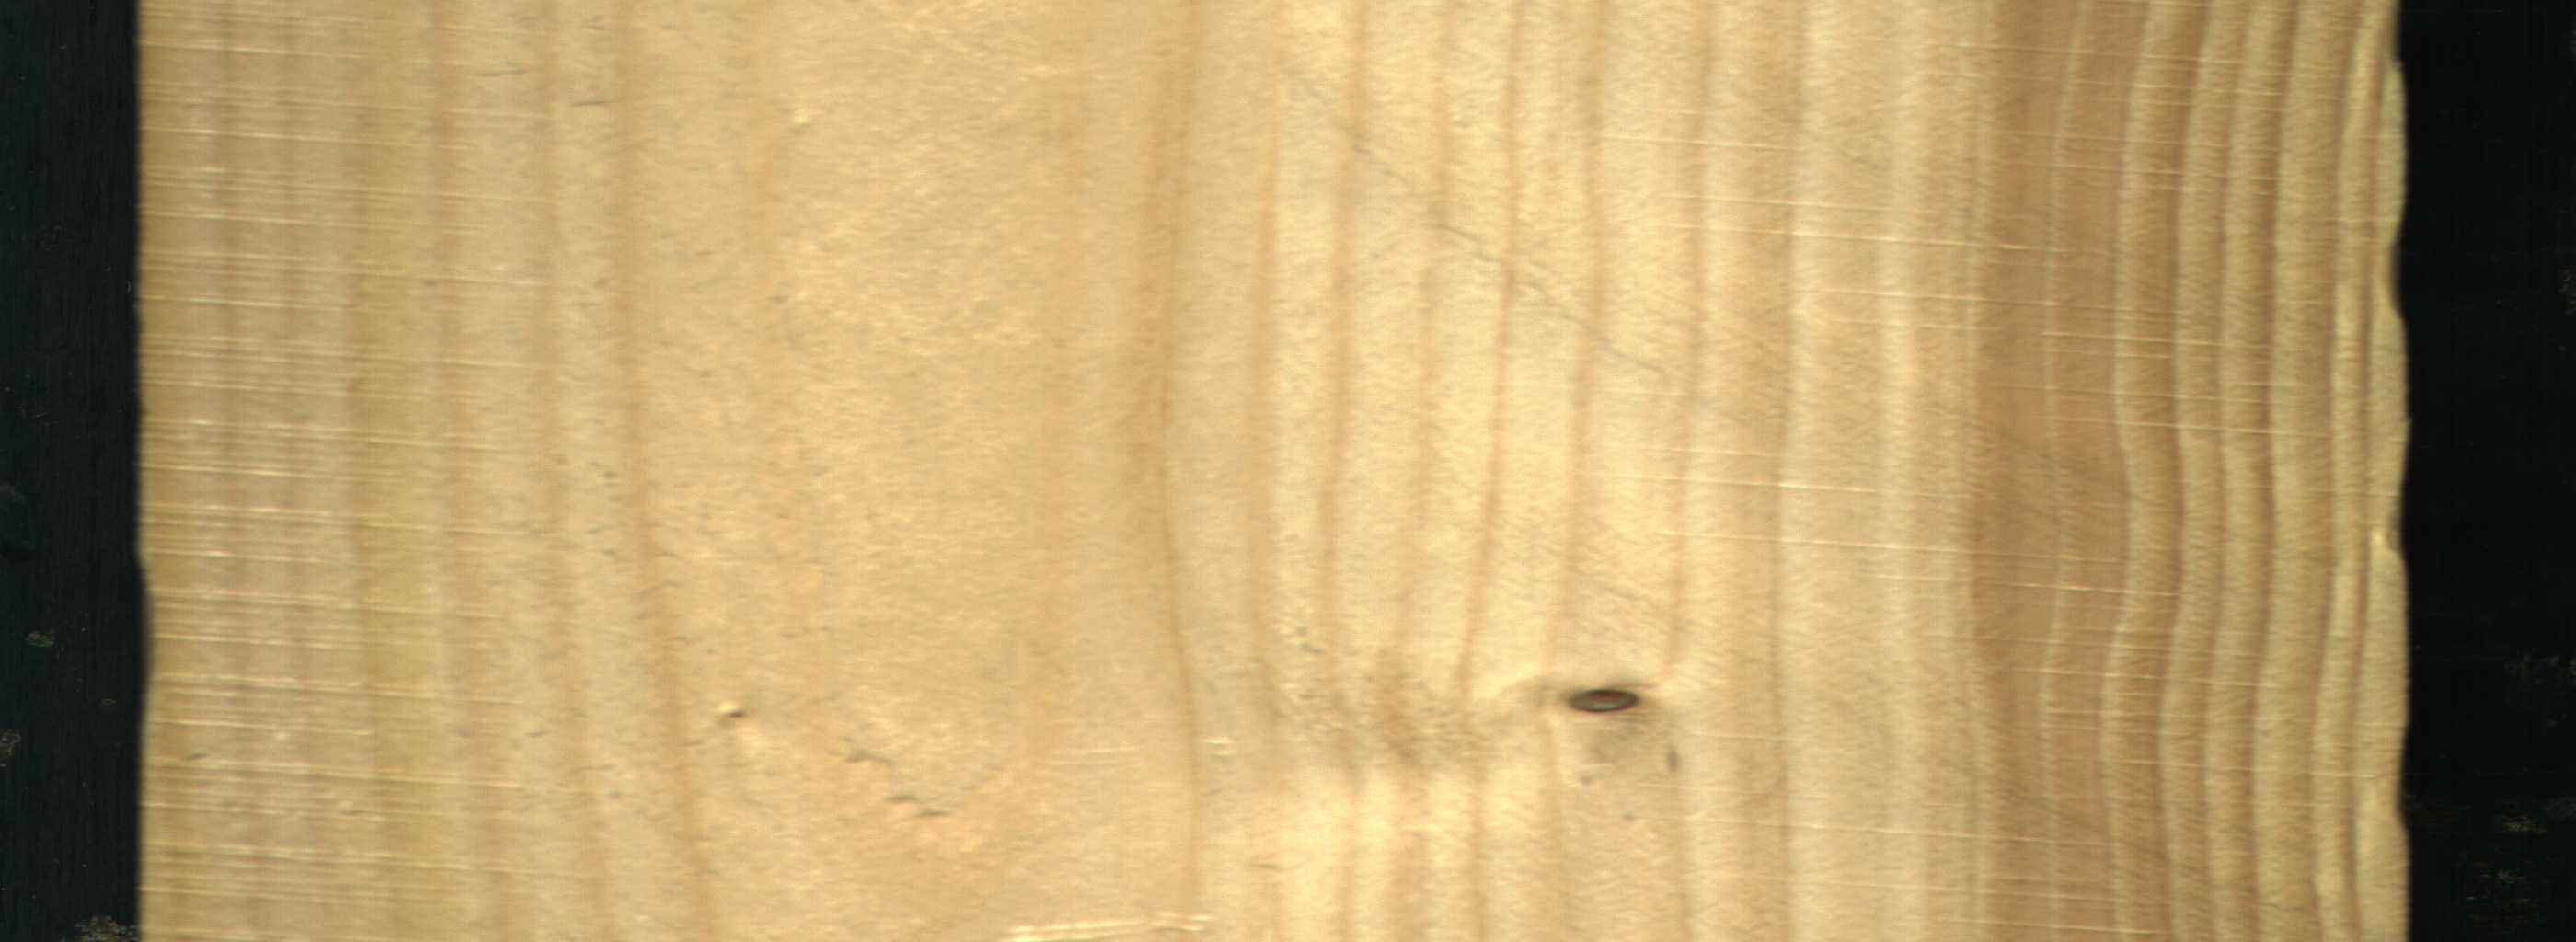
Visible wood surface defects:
Quartzity
Live_Knot